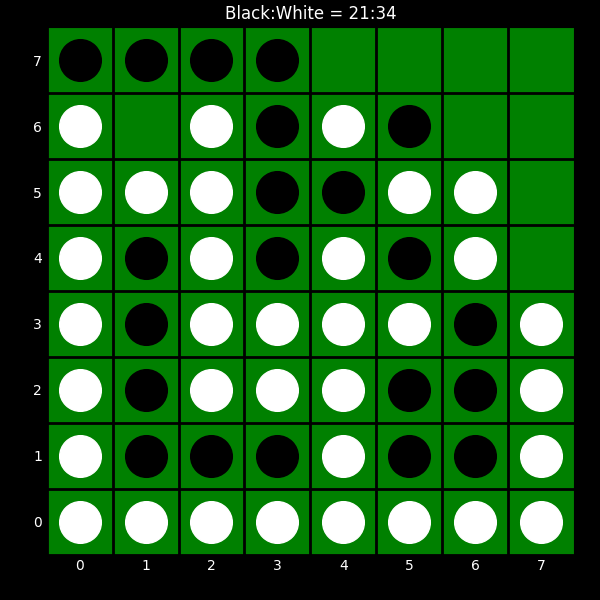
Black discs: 21
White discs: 34